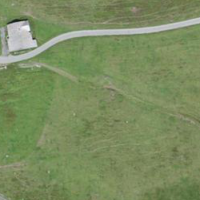
EUNIS habitat code: 23
Species observed at this site:
Cyaniris semiargus
Lysandra coridon